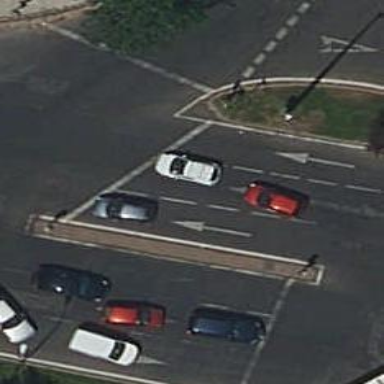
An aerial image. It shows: Road with traffic signals.